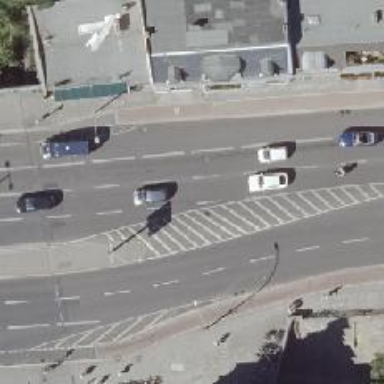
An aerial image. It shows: Secondary road with asphalt surface. There is cycle track on the right side of the road.